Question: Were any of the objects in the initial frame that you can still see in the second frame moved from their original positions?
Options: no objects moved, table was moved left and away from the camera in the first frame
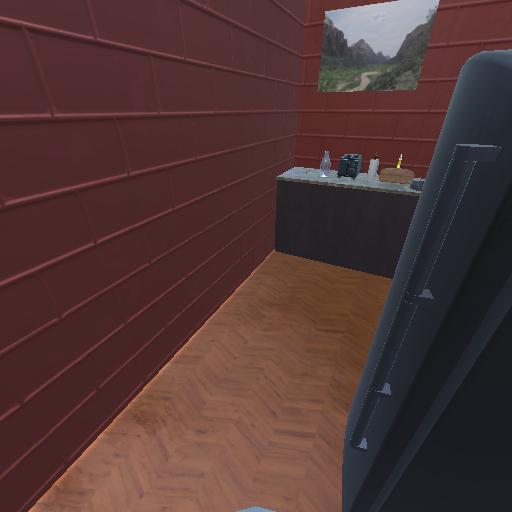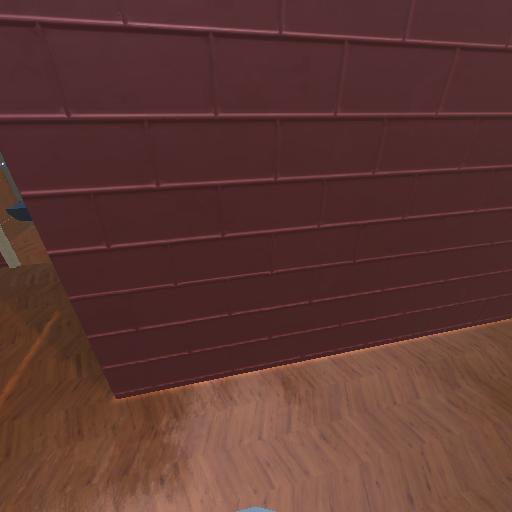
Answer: no objects moved